Question: I wrote a small Tkinter based GUI app on python. It worked fine when run with IDLE, but displays moduleError on running it directly. I am on windows. Running it directly means double-clicking the .py file. Here's the link to the code. I have the path to python appended in the PATH environment variable
<URL>
And the error image:

Why i am getting that error? Please help
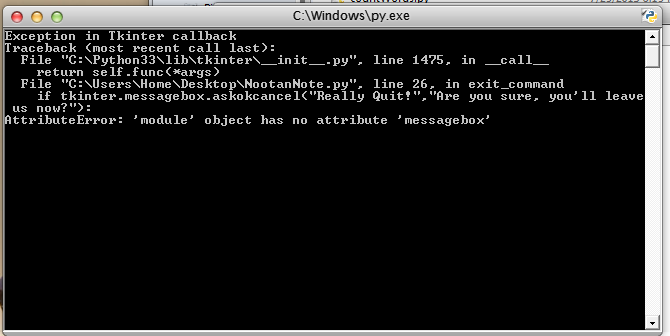
Answer: You need to 'import tkinter.messagebox'
IDLE(writen in tk) imports this module in tkinter (python not imports modules twice).